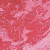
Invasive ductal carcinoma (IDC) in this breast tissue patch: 0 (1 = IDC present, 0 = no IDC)